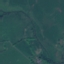
Land use / land cover: Pasture